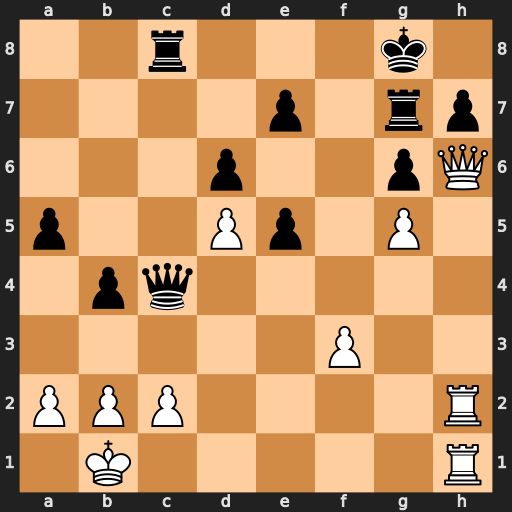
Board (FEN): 2r3k1/4p1rp/3p2pQ/p2Pp1P1/1pq5/5P2/PPP4R/1K5R
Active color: w
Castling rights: -
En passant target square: -
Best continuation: Qxg7+ Kxg7 Rxh7+ Kg8 Rh8+ Kf7 R1h7#